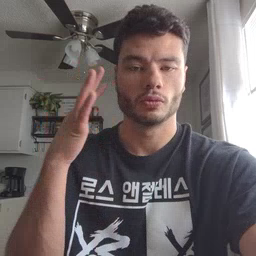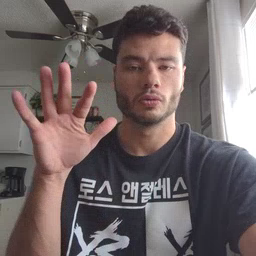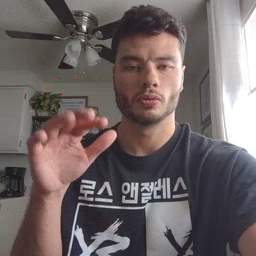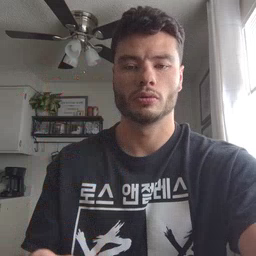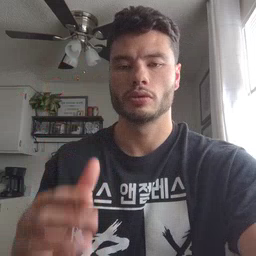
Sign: noisy